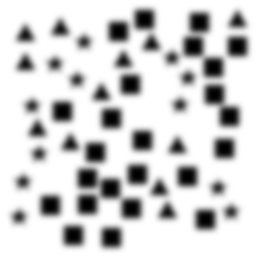
Squares: 24
Triangles: 12
Stars: 12
Total shapes: 48